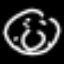
Label: donut